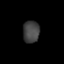
Tissue: prostate
Cell type: T cells
Senescence score: 0.7626
Nuclear area (px): 356
Mean DAPI intensity: 66.831